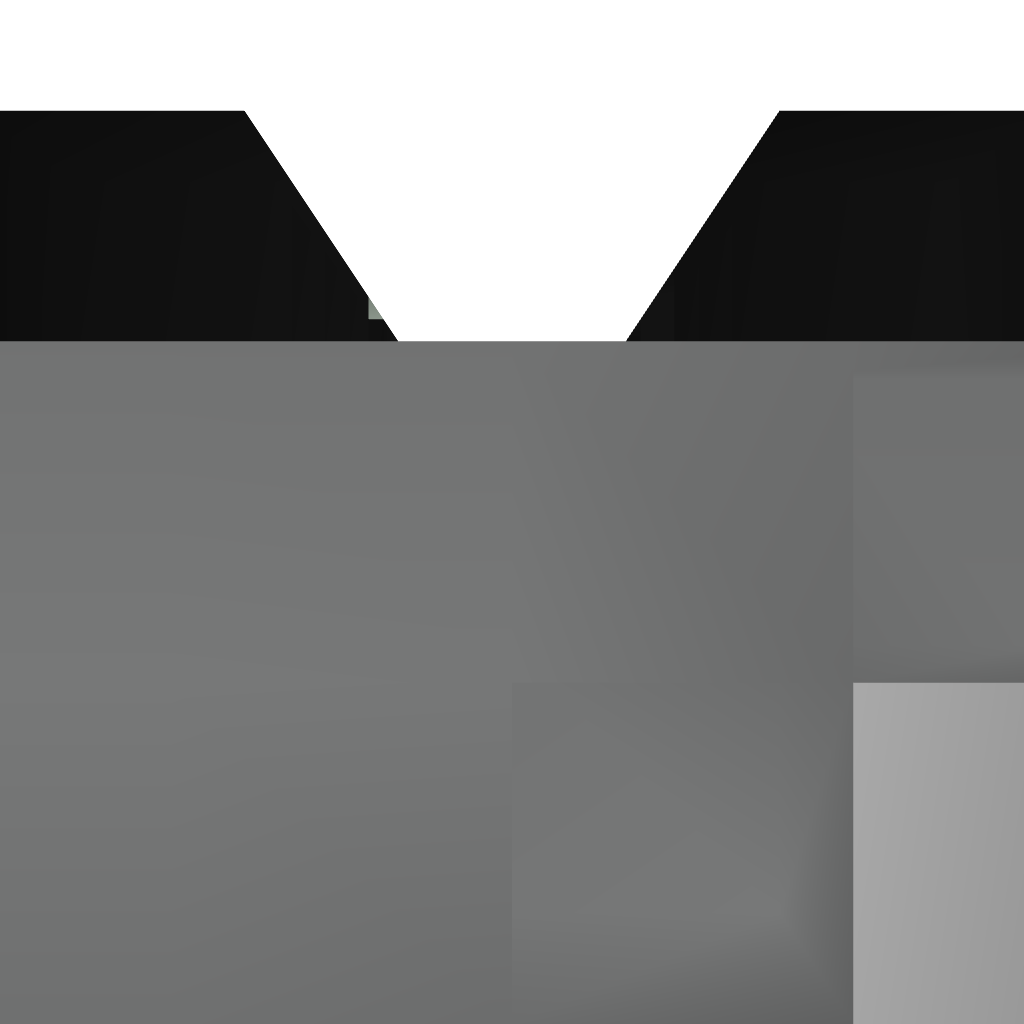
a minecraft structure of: Firework machine!